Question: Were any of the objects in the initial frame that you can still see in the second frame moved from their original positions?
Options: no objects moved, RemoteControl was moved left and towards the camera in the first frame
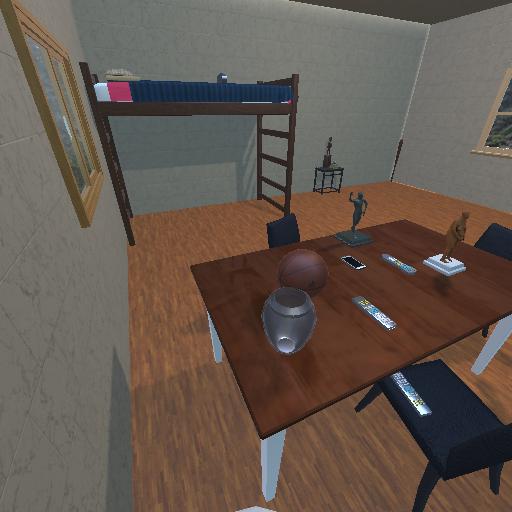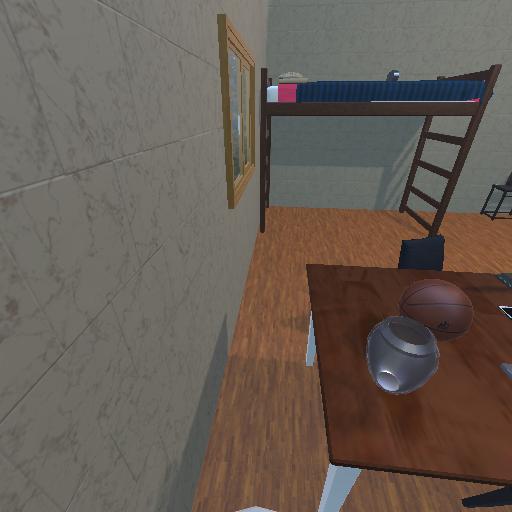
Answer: no objects moved